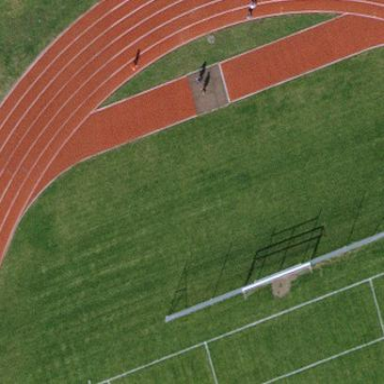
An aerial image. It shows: Steeplechase athletics track for leisure land sports.